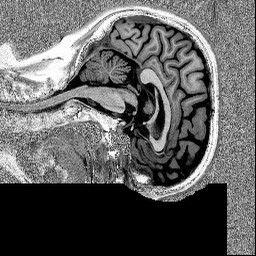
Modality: MP2RAGE
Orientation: sagittal
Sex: female